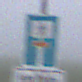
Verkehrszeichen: SackgasseFussgaengerDurchlaessig
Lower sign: HinweisGeaenderteVorfahrtVerkehrsfuehrungVerkehrsregelung3
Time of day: MorningAfternoon
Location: Outdoor (RoadRail)
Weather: Overcast
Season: NotSpecified
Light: Natural